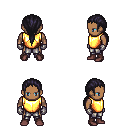
a pixel art fantasy rpg character, male body template, human, dark skin, gold chest armor, metal pants, raven ponytail hairstyle, metal gloves, maroon shoes, four views (front, back, left, right), 2x2 character sprite sheet, small pixel art, hard edges, no anti-aliasing